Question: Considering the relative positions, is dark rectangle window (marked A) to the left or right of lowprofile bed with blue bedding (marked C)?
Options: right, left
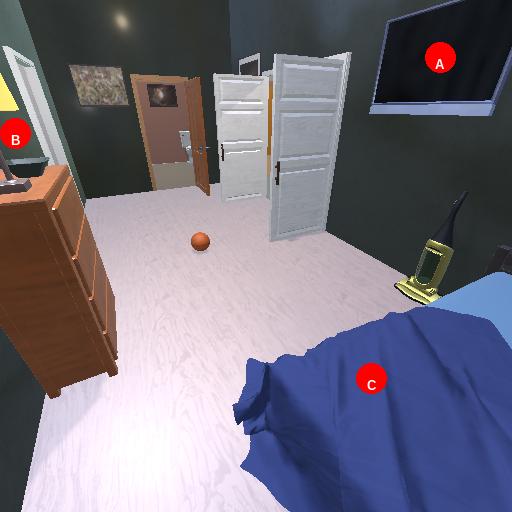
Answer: right